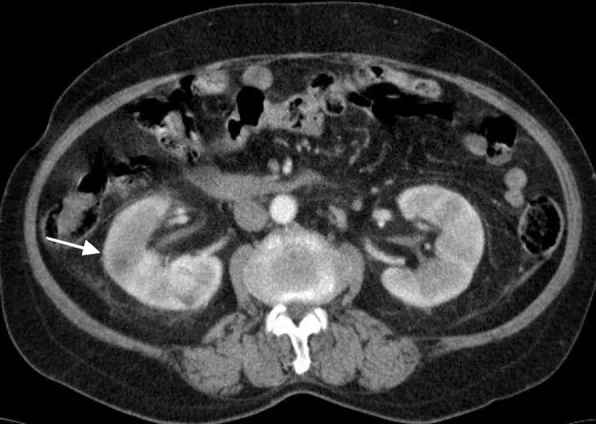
Figure 1. A: Computed tomography (CT) of the abdomen and pelvis demonstrated some hypoenhancing lesions with perinephric strandings in both kidneys and a suggestive small abscess in the right kidney (arrow), which was compatible with acute pyelonephritis.
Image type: radiology (ct)